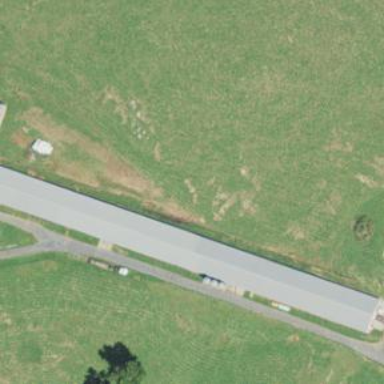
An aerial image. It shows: Farm auxiliary building.